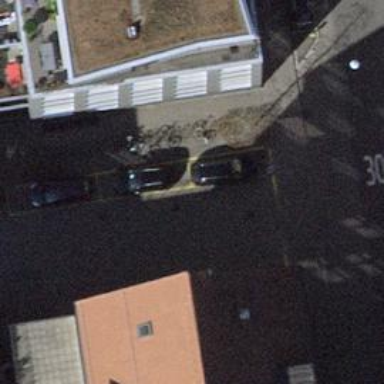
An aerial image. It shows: Bicycle parking area.